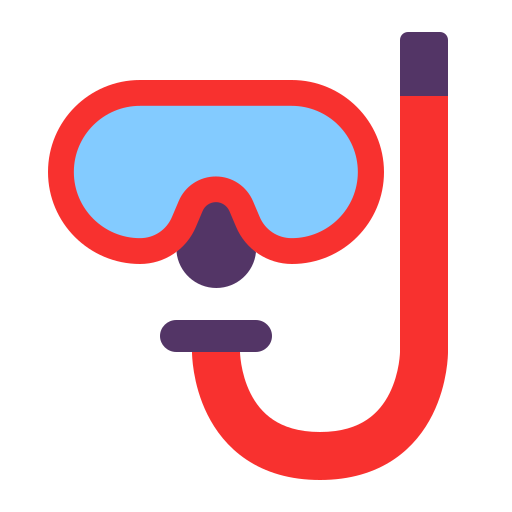
diving mask flat